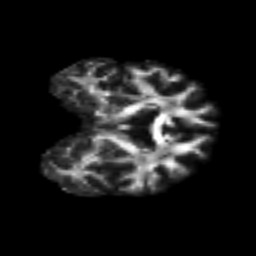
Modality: FA
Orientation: coronal
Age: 40
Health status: ill
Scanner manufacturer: philips
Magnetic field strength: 3 T
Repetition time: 9 s
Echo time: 0.127 s